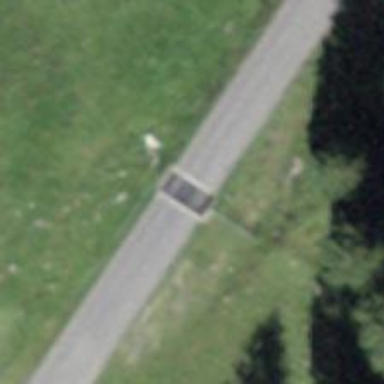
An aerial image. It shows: Cattle grid.